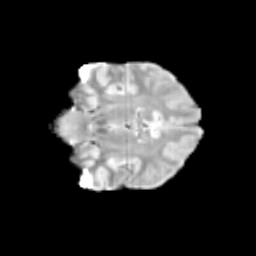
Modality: T2w
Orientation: coronal
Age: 12
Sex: male
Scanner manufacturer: siemens
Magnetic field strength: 3 T
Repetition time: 3.8 s
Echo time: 0.07 s